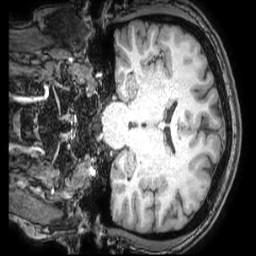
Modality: T1w
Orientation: coronal
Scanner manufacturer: philips
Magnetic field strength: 3 T
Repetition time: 0.008 s
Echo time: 0.0035 s